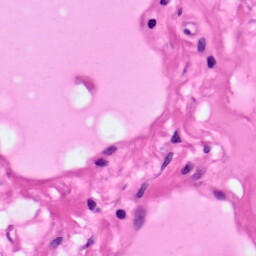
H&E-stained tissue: Pancreatic